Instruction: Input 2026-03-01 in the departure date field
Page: home
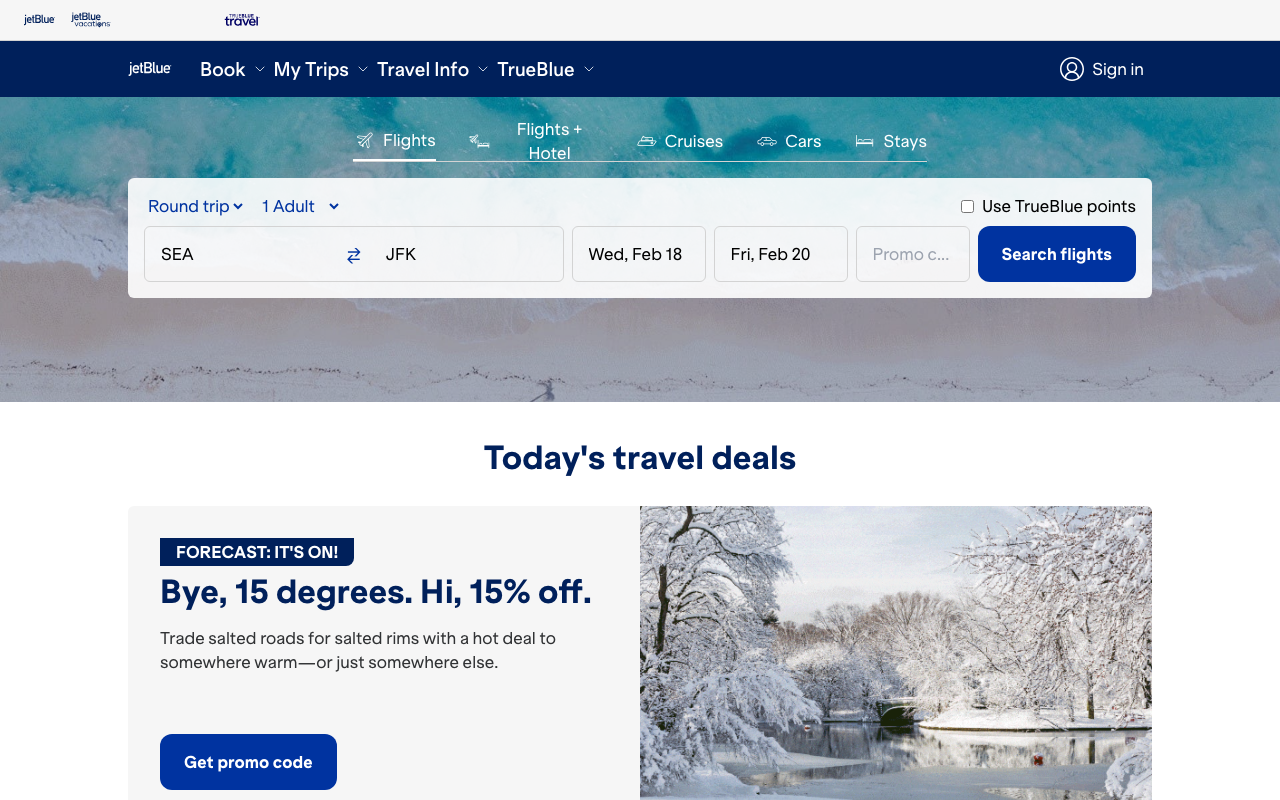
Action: type